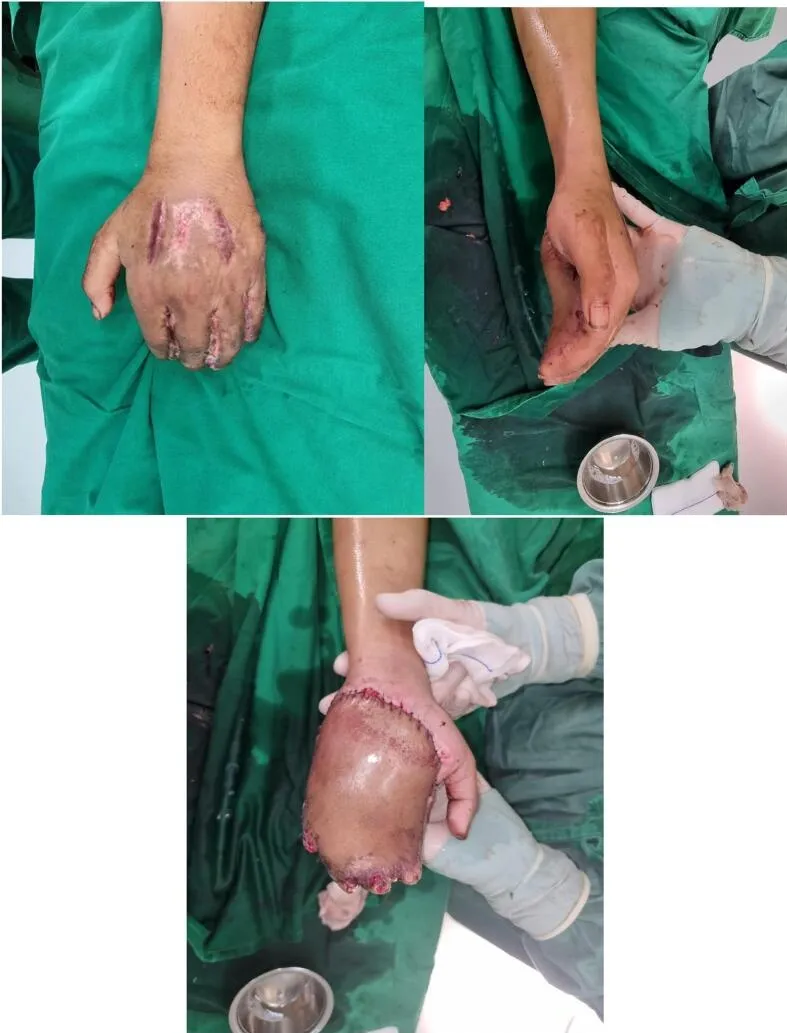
Post pedicled flap division.
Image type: medical_photograph (skin_photograph)